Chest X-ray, AP view. Patient: 60 years old, sex M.
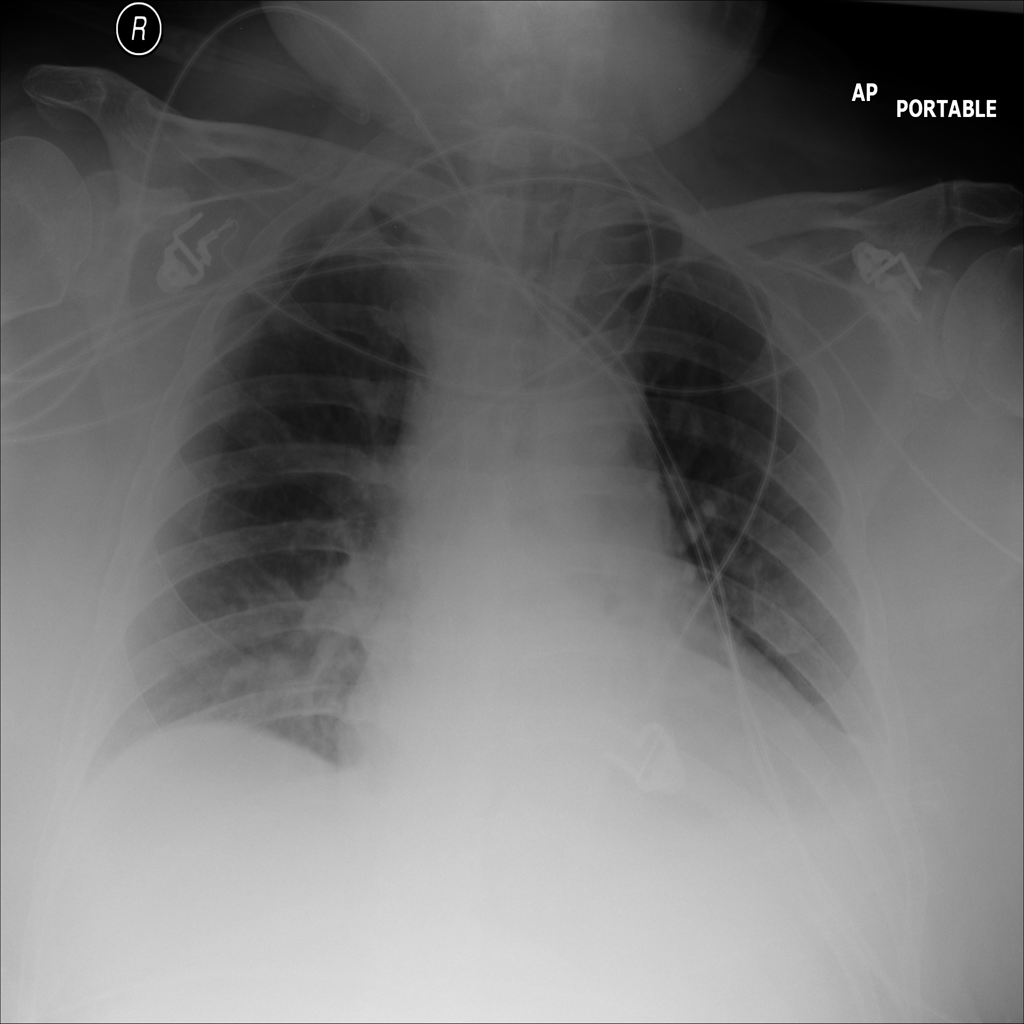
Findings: Effusion